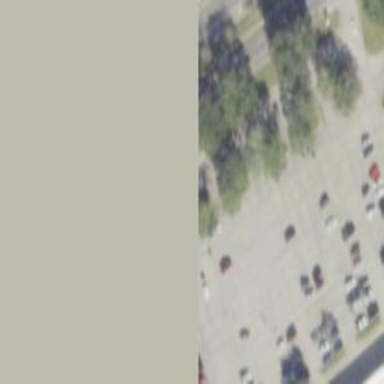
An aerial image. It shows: Parking area.